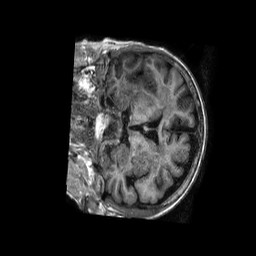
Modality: T1w
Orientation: coronal
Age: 64
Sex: female
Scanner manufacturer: philips
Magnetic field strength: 1.5 T
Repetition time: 0.008511 s
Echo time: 0.003919 s